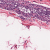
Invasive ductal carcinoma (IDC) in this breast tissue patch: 0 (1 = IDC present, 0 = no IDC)